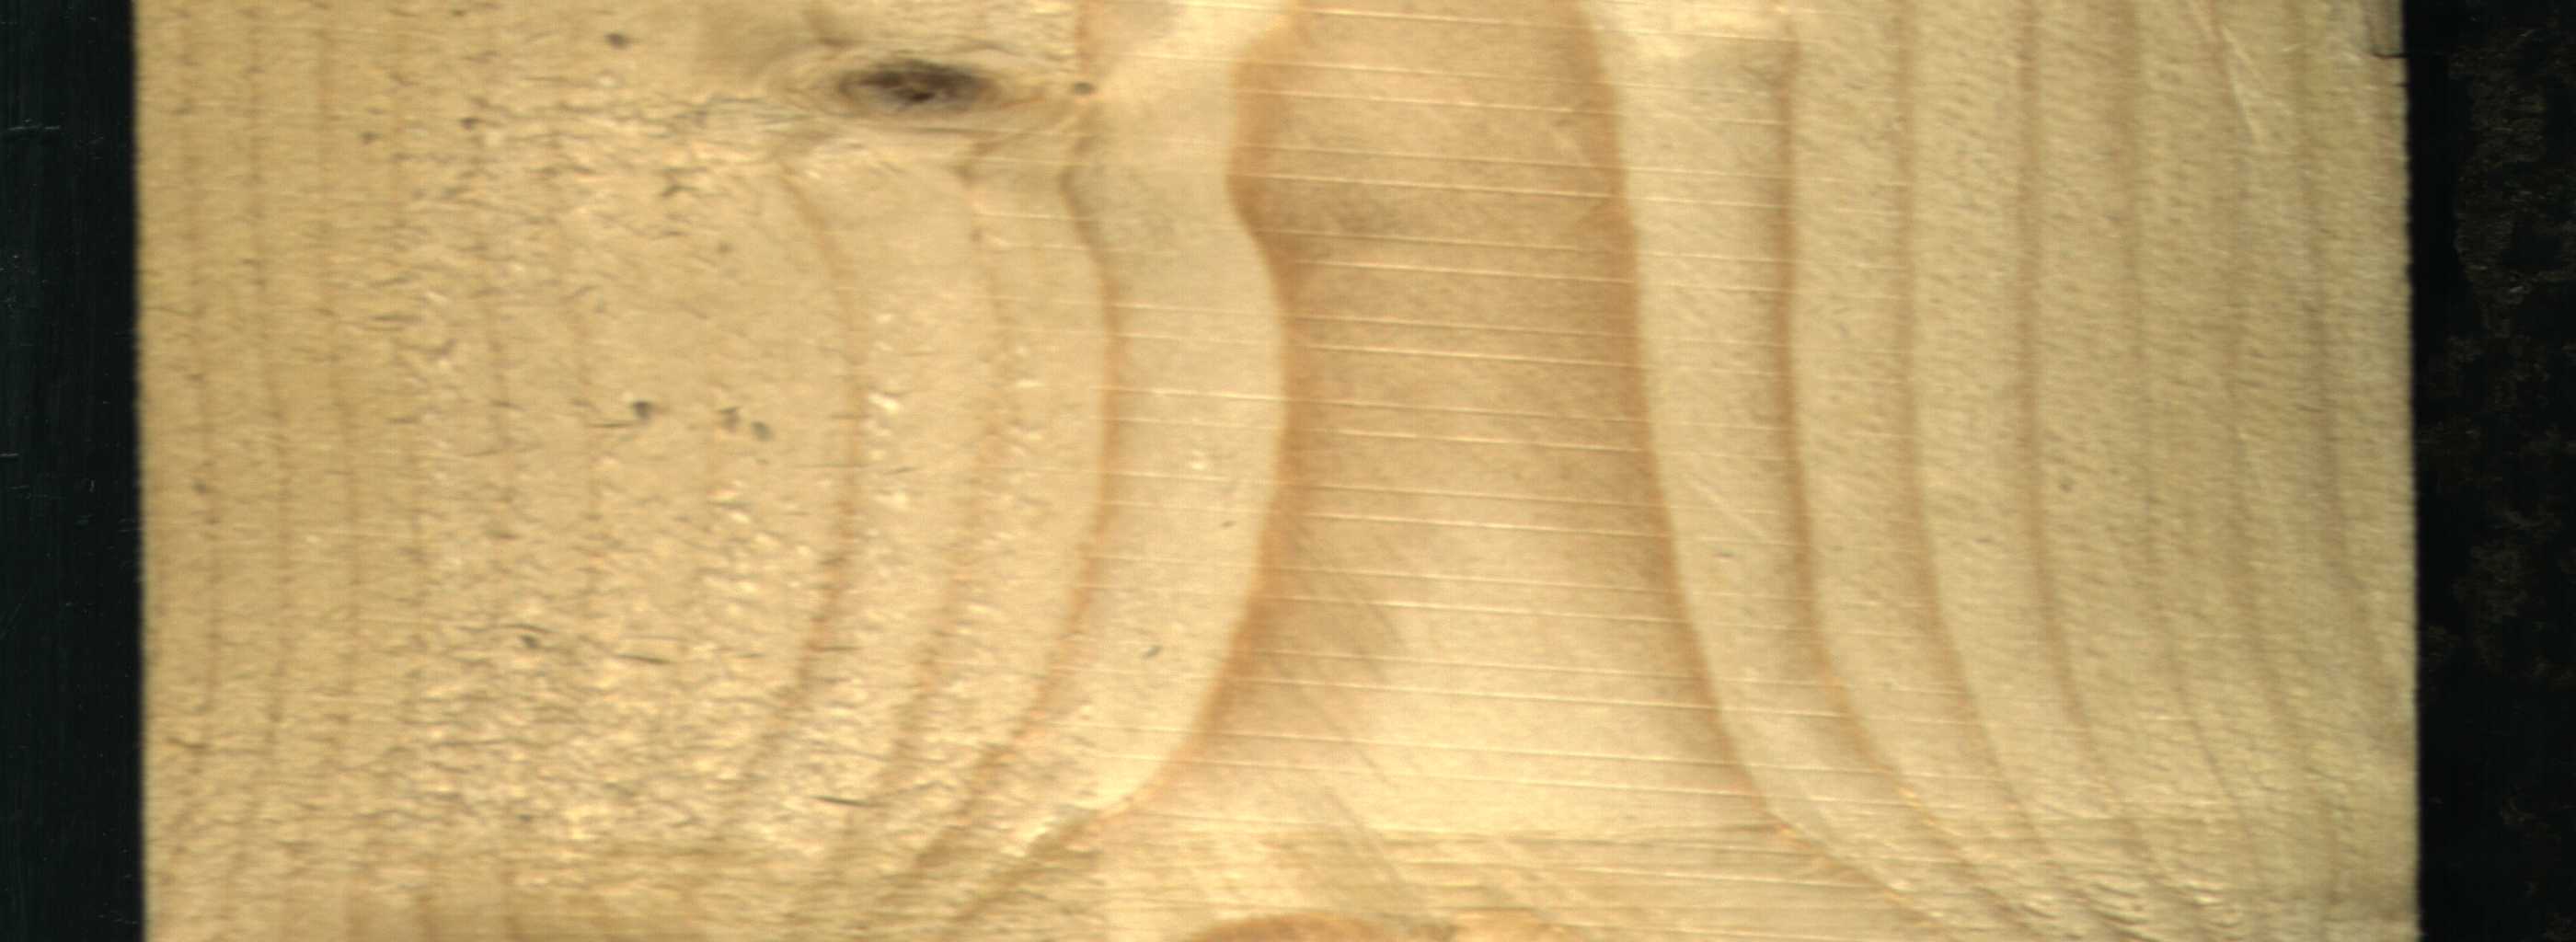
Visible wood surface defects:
Live_Knot